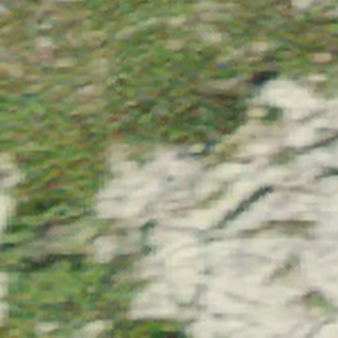
Label: other